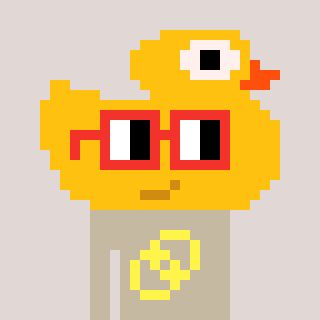
a pixel art character with square red glasses, a ducky-shaped head and a bege-colored body on a warm background